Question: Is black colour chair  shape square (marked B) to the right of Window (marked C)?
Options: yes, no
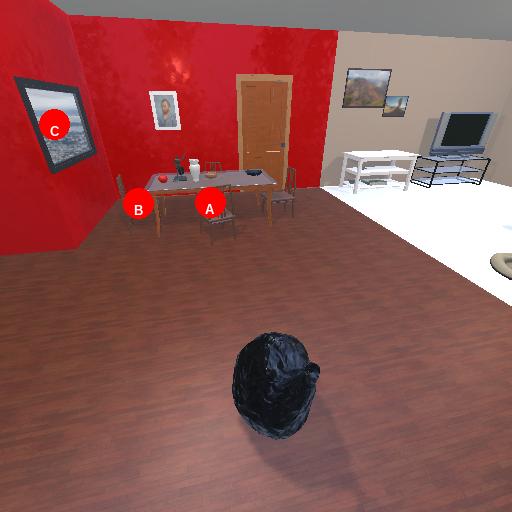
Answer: yes